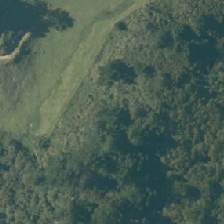
Land cover: indigenous_forest